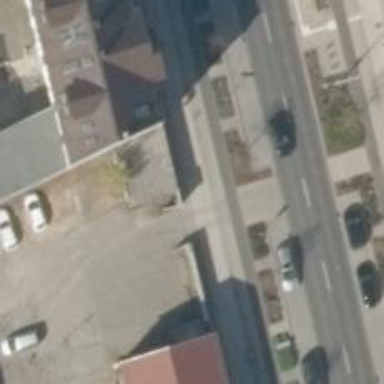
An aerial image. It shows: Car repair shop.